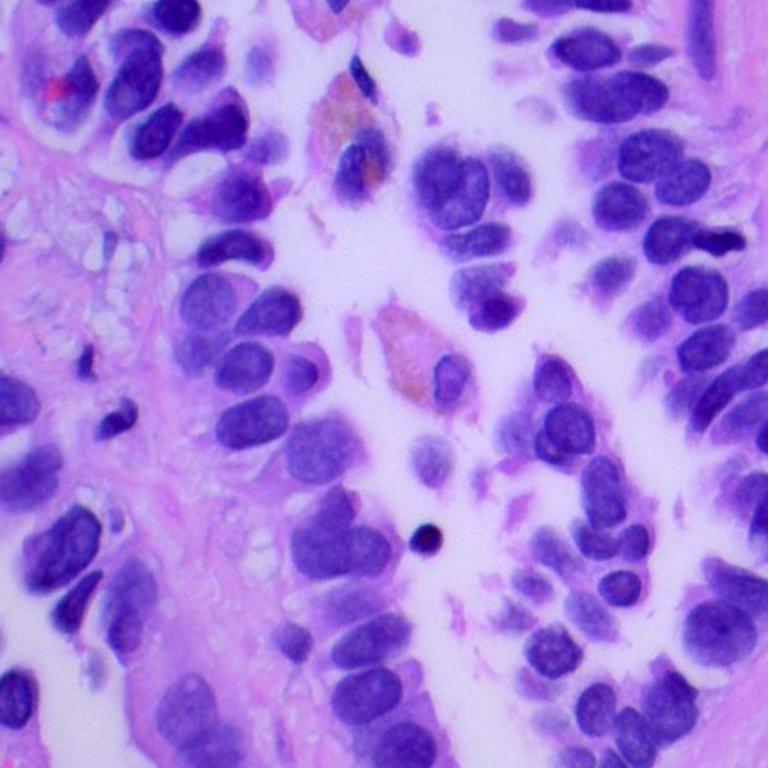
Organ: lung
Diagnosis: adenocarcinomas